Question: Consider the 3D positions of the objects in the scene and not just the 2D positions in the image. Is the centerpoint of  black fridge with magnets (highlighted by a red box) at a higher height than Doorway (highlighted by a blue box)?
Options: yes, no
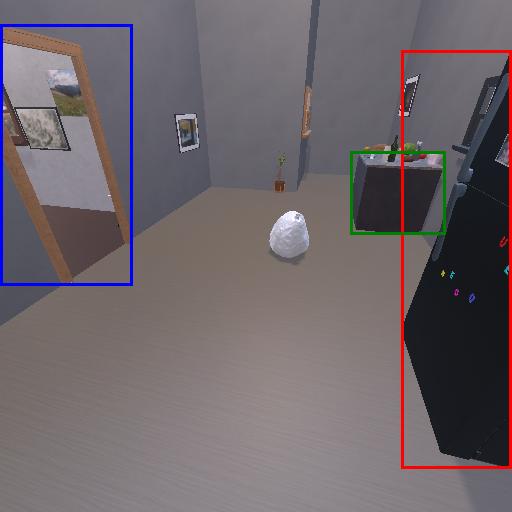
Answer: yes